Question: I am now creating an application using WPF. Now I want to change the appearance of the application depend on the user input. Its mean that through a configuration window users can decide how the application looks like and depend on the selection it should change the styles. How can I achieve that rather use several styles per configuration.
Following rectangle consists of several texts. When restart the application, depend on the user selection it should display the content (changes saved in a some where and it can be easily get the current configuration details and depend on the saved details it should draw the appearance using WPF)
- - -

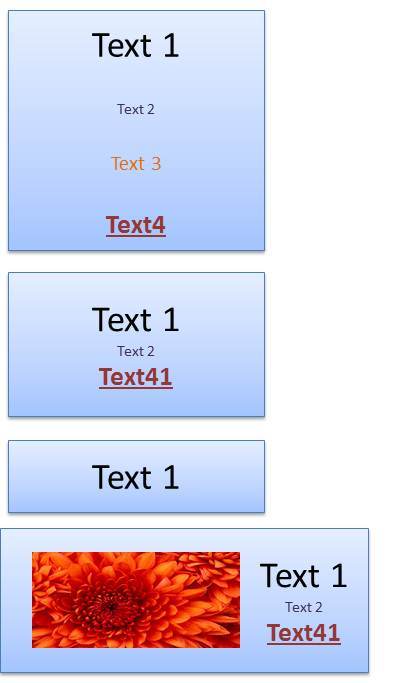
Answer: Place the texts (<URL> to create the desired layout. The resizing will take place automatically.
Then, bind the <URL> of your window.
For each of the bindings, create a <URL>, based on whether the respective element should be visible or invisible with the current options.
---
EDIT: Here is some exemplary code:
Assuming your very simple settings object looks like this:
'''
public enum GuiMode {
FourTexts,
ThreeTexts,
OneText,
ThreeTextsAndImage
}
public class GuiSettings : INotifyPropertyChanged
{
public PropertyChangedEventHandler PropertyChanged;
protected void OnPropertyChanged(string propertyName)
{
if (PropertyChanged != null) {
PropertyChanged(this, new PropertyChangedEventArgs(propertyName));
}
}
private GuiMode mode = GuiMode.FourTexts;
public GuiMode Mode {
get {
return mode;
}
set {
if (mode != value) {
switch (value) {
case GuiMode.FourTexts:
case GuiMode.ThreeTexts:
case GuiMode.OneText:
case GuiMode.ThreeTextsAndImage:
mode = value;
OnPropertyChanged("Mode");
break;
default:
throw new InvalidEnumArgumentException("value", (int)value, typeof(GuiMode));
}
}
}
}
}
'''
This stores the mode of your GUI. Note the implementation of <URL>, so when binding to the 'Mode' property, changes of the 'Mode' property will automatically update anything bound to it.
Then, for example, for , you could write the following value converter:
'''
public class Text2VisibilityConverter : IValueConverter
{
public object Convert(object value, Type targetType, object parameter, CultureInfo culture)
{
switch ((GuiMode)value) {
case GuiMode.OneText:
return Visibility.Collapsed;
default:
return Visibility.Visible;
}
}
public object ConvertBack(object value, Type targetType, object parameter, CultureInfo culture)
{
throw new NotSupportedException("This converter does not convert back.");
}
}
'''
As is always visible, except for the state when there is only one text displayed - 'GuiMode.OneText' -, the respective <URL> values are returned by the converter. Also note that this converter simply assumes that the incoming 'value' is a 'GuiMode' value. To do this properly, you should check both what you are getting in 'value', as well as the 'targetType'.
Once this is done, you can import the converter as a static resource into your Xaml:
'''
<Window.Resources>
<Text2VisibilityConverter x:Key="text2vis"/>
</Window.Resources>
'''
Depending on which namespaces you have imported, you might need to <URL> in front of 'Text2VisibilityConverter' there.
The <URL> of the window:
'''
<TextBlock Text="Text 2" Visibility="{Binding Mode, Converter={StaticResource text2vis}}"/>
'''
Once that works, you can add more value converter classes for the visibilities of the other controls.